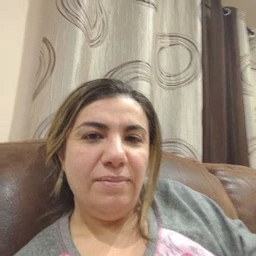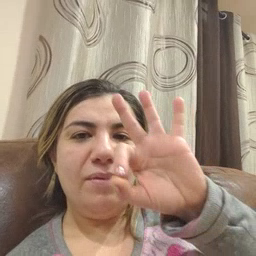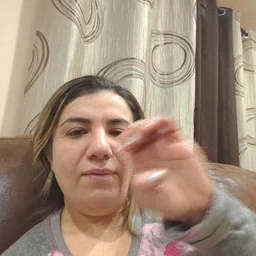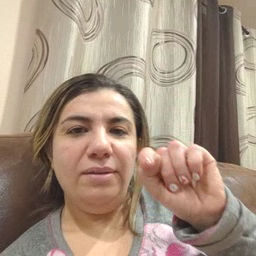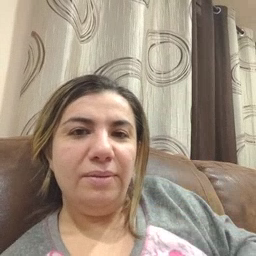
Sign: feet